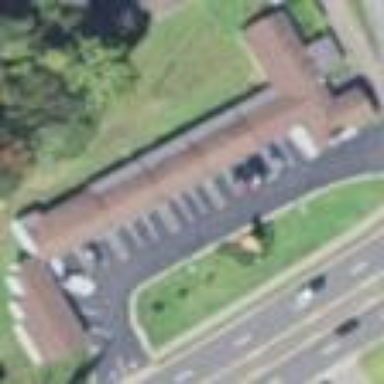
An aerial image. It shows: Building that is motel.